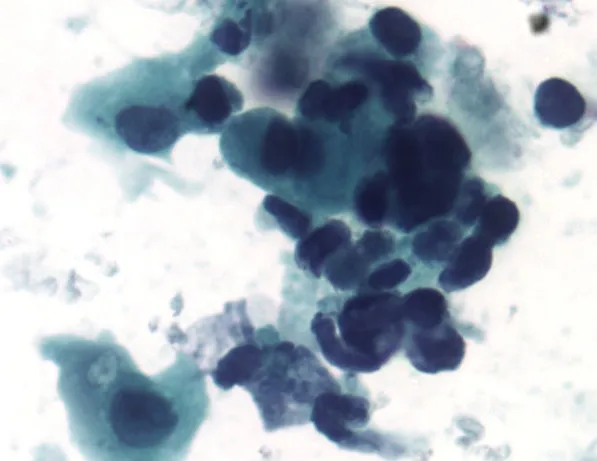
Bladder washing, cytospin preparation, Papanicolaou stain, x400. Mixed small undifferentiated carcinoma and large urothelial carcinoma cells. The small cells are seen singly and in clusters with scanty cytoplasm, moderate cellular pleomorphism, nuclear molding, dark chromatin, irregular nuclear contour, and background of blood and necrosis consistent with a small cell carcinoma. In addition, there are a few atypical cells with a moderate amount of cytoplasm, small nucleoli, and irregular nuclear contours consistent with high-grade urothelial carcinoma. Figure 2 inset: comparison of two small cell carcinoma cells and one large urothelial carcinoma cell.
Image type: pathology (papanicolaou)